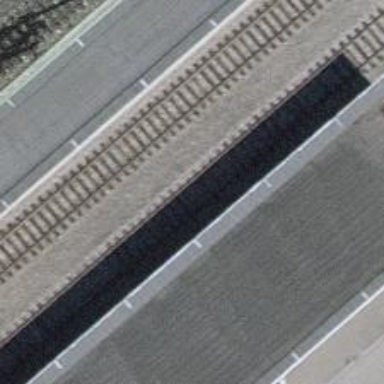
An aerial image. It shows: Stop position for public transport at railway stop.